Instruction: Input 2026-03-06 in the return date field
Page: home
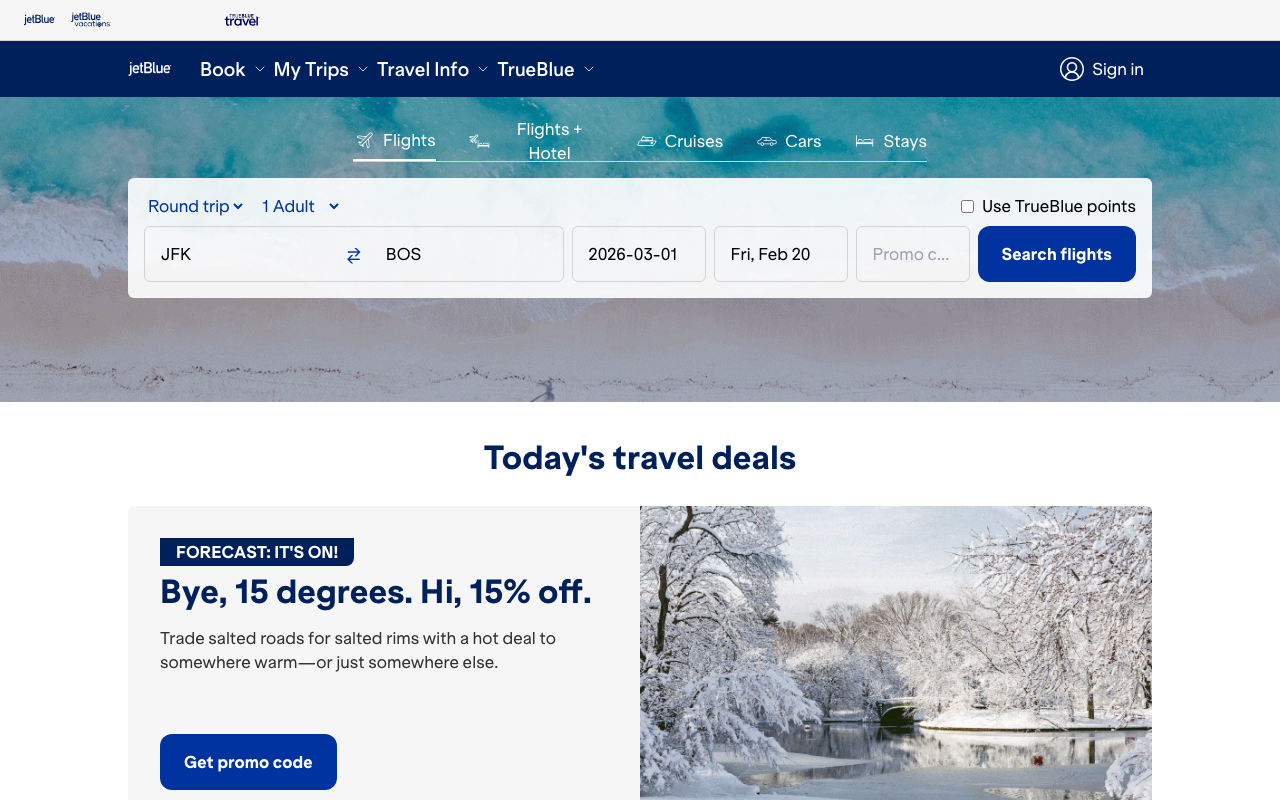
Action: type